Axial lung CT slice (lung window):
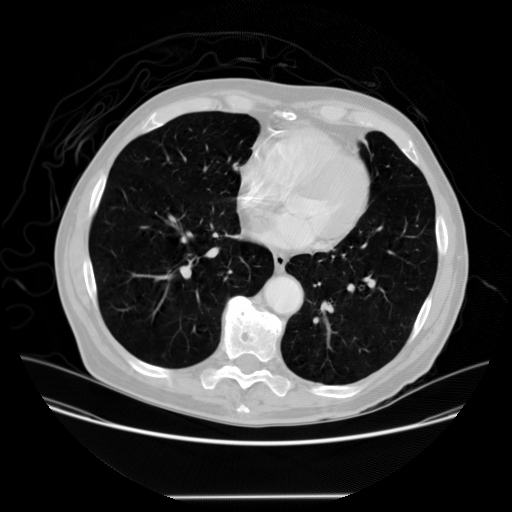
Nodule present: no